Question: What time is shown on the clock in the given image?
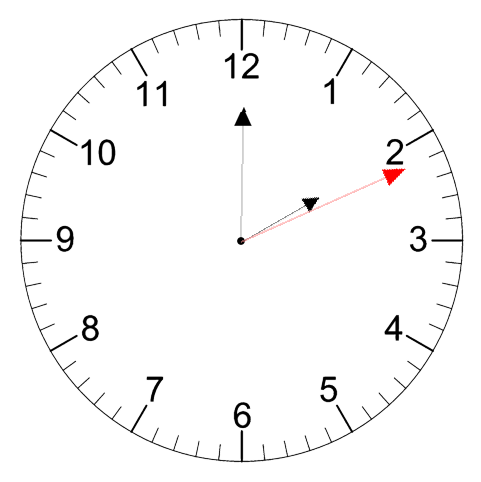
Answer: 02:00:11